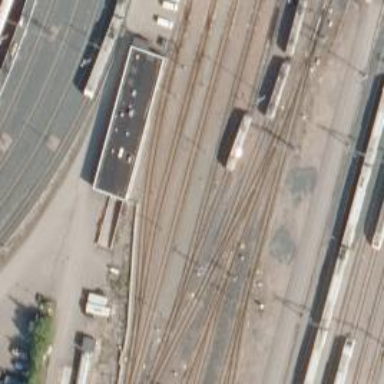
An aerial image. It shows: Railway signal.